Field crop: maize
Growth stage: 1
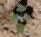
Species: chenopodium